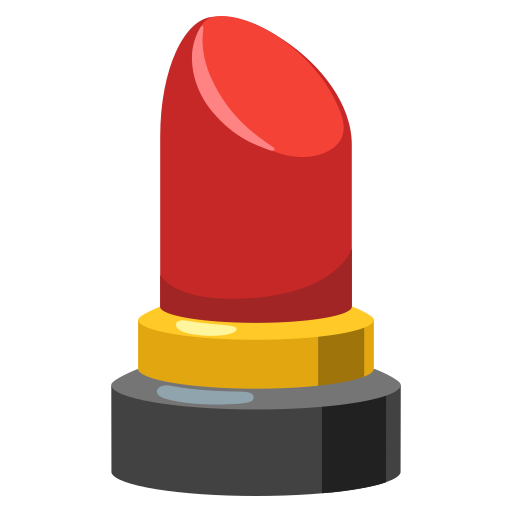
Emoji: 💄